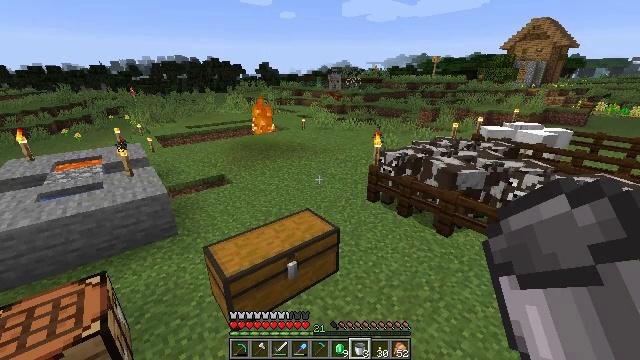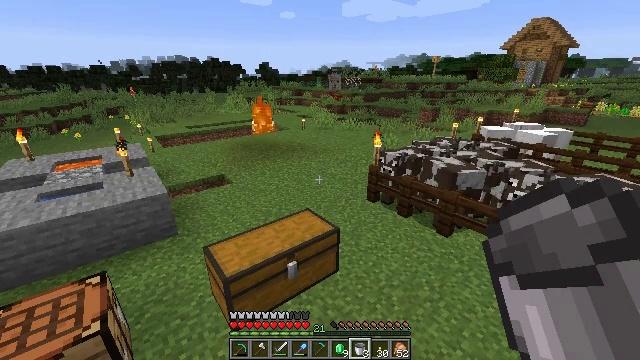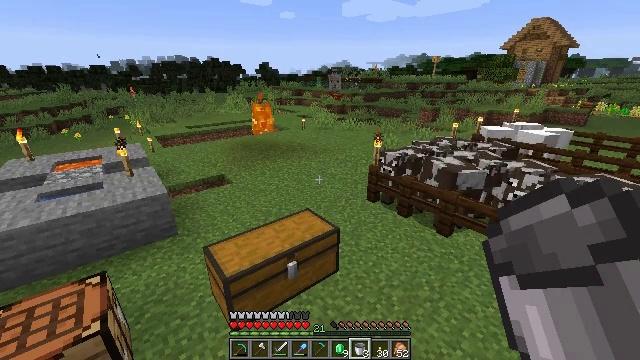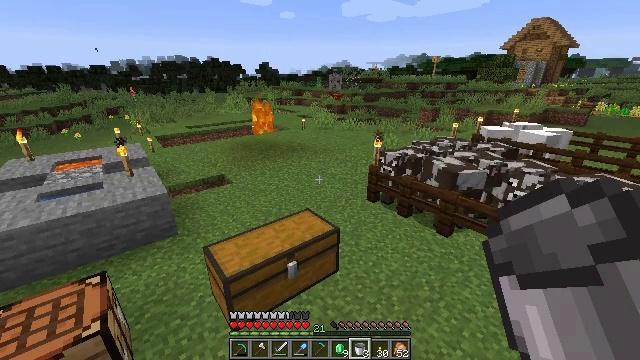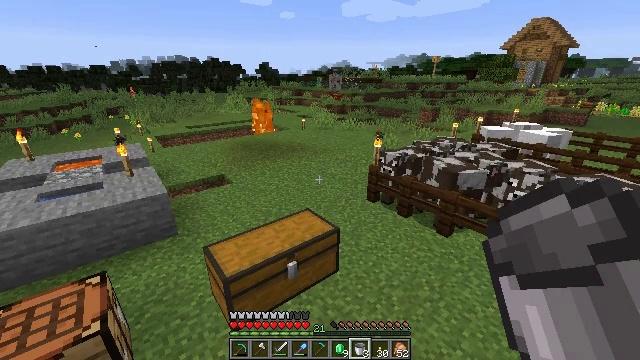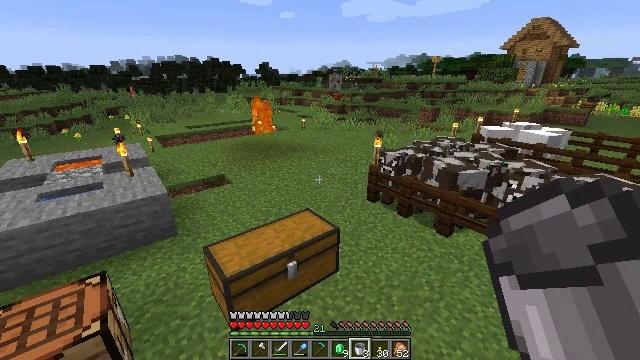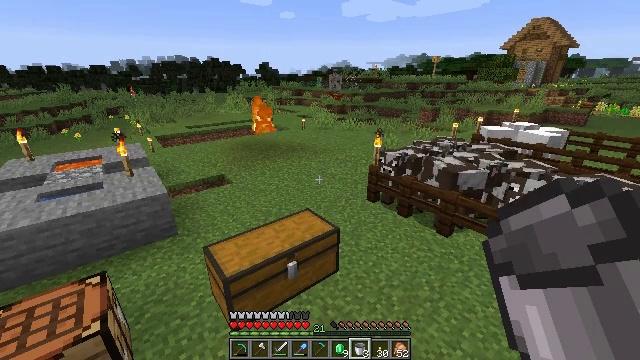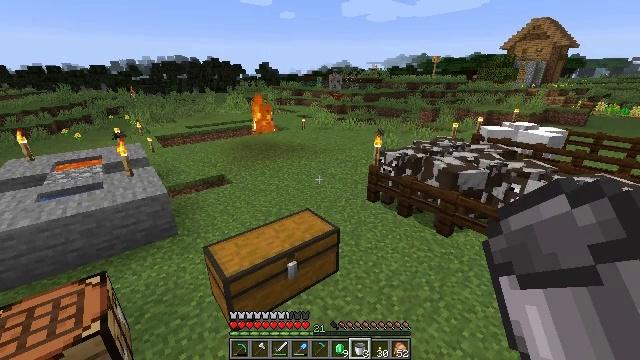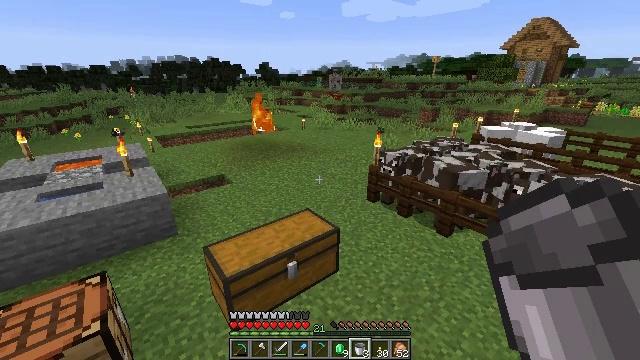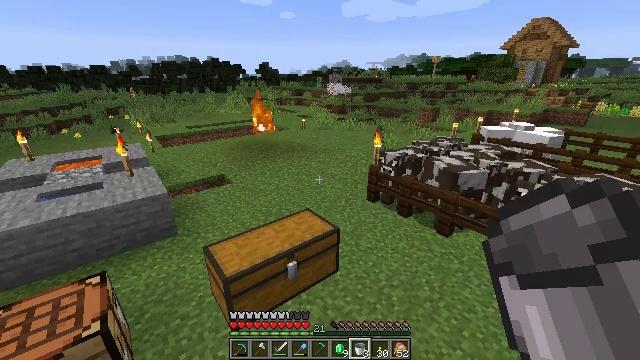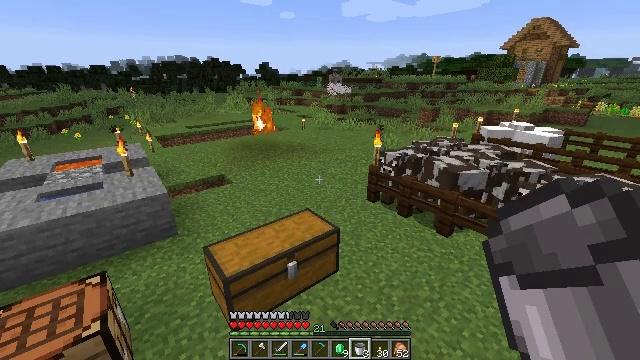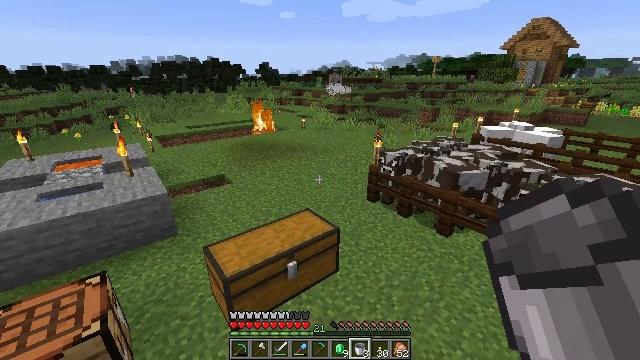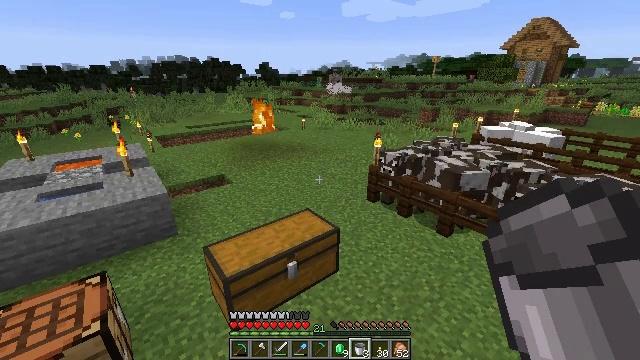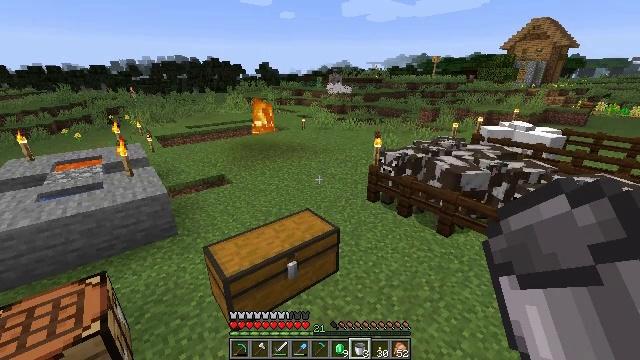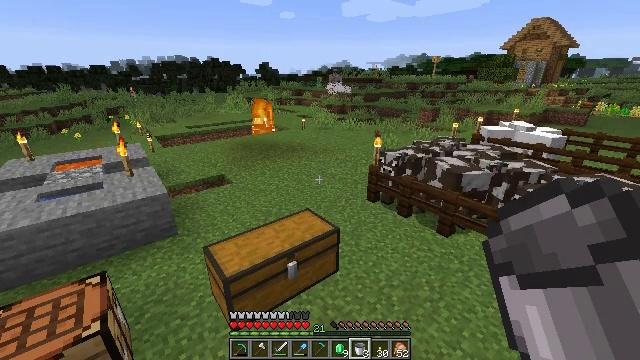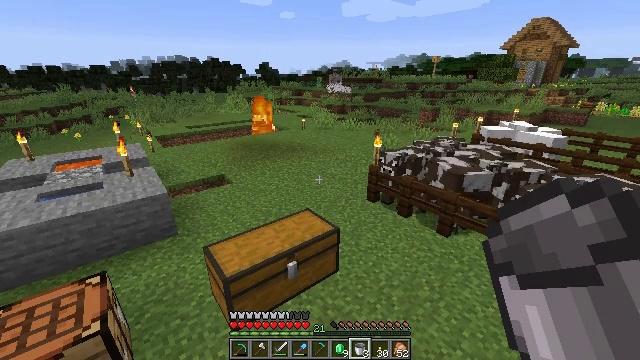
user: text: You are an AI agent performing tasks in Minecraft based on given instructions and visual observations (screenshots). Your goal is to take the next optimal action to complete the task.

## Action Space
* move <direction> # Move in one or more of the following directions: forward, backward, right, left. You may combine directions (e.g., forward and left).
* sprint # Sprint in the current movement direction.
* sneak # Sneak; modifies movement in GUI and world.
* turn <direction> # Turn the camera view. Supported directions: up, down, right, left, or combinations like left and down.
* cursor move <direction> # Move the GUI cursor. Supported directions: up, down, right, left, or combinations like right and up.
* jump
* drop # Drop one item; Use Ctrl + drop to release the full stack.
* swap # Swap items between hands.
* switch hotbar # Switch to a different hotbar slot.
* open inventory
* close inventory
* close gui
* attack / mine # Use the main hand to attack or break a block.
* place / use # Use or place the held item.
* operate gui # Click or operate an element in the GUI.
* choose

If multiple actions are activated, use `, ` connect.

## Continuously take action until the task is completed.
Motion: motion action
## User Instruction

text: Use gold ingot to craft a gold nugget.
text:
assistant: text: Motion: no_op
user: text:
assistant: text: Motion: no_op
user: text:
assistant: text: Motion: no_op
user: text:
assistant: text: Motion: no_op
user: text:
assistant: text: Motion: no_op
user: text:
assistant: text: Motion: no_op
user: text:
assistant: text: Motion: no_op
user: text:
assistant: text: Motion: no_op
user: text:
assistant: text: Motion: no_op
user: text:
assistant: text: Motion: no_op
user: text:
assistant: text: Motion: no_op
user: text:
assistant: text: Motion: no_op
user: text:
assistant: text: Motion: no_op
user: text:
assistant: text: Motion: no_op
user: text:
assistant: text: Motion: no_op
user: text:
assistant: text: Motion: no_op
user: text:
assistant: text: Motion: no_op
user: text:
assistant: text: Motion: no_op
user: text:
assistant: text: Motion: no_op
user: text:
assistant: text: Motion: no_op
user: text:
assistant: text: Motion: no_op
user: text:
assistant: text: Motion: no_op
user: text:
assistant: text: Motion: no_op
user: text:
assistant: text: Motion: no_op
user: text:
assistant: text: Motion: no_op
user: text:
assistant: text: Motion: no_op
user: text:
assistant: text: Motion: no_op
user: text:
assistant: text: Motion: no_op
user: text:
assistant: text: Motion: no_op
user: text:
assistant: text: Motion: no_op